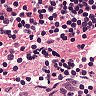
Metastatic tissue present: no